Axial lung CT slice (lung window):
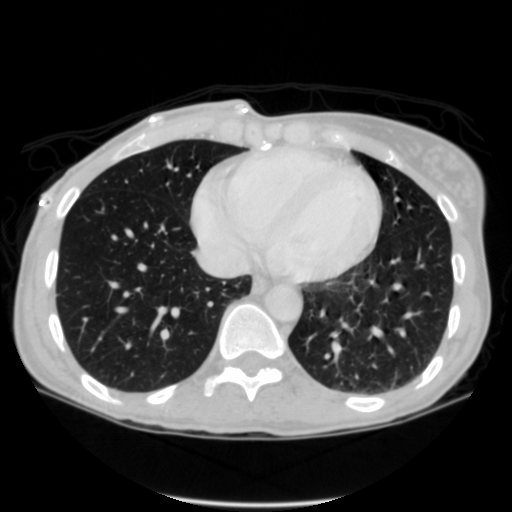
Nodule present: no